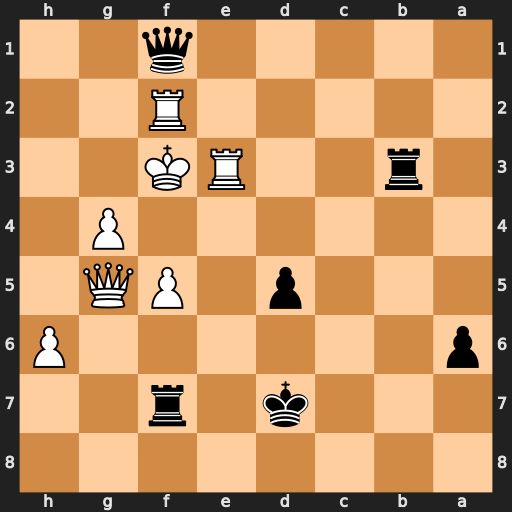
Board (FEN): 8/3k1r2/p6P/3p1PQ1/6P1/1r2RK2/5R2/5q2
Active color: b
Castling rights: -
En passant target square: -
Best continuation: Qh3+ Ke2 Rxe3+ Qxe3 Re7